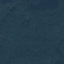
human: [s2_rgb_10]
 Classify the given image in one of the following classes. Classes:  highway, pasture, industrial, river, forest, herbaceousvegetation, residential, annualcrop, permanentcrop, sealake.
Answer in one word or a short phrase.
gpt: Forest